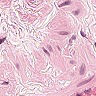
Metastatic tissue present: no